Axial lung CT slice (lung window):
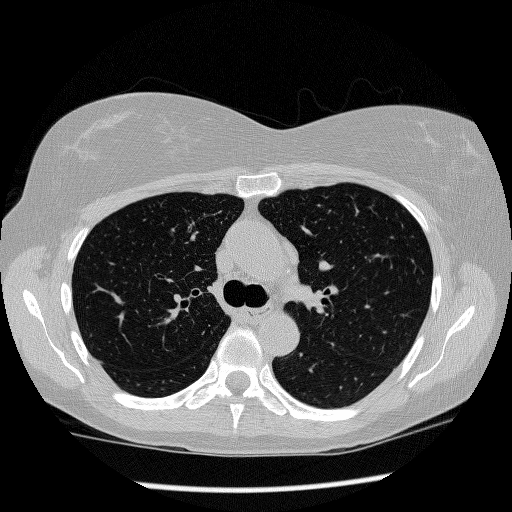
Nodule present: no